Question: Greetings fellow flowstackers!
Here's the db schema (reduced to relevant fields) to help illustrate my conundrum:

- 'items''items''item_options'- 'item''categories'- 'categories''items''item_options'
Categories look like this (notice the parent_id nesting, where Fruit Seeds are inside of Seeds):
'''
id parent_id name active
1 0 Seeds 1
2 1 Vegetable Seeds 1
3 1 Fruit Seeds 0
4 0 Plants 1
5 4 Vegetable Plants 1
6 4 Fruit Plants 1
'''
What I want is a fast list of all active categories (id, parent_id and name), and the count of each category's active items containing active item_options.
The query result would look like this:
'''
id parent_id name item_count
1 0 Seeds 0
2 1 Vegetable Seeds 52
4 0 Plants 0
5 4 Vegetable Plants 103
6 4 Fruit Plants 79
'''
This query works, :
'''
SELECT c.'id', c.'parent_id', c.'name',
(SELECT COUNT(*)
FROM 'item_categories' AS ic
LEFT JOIN 'items' AS i
ON (i.'id' = ic.'item_id')
LEFT JOIN 'item_options' AS io
ON (i.'id' = io.'item_id')
WHERE c.'id' = ic.'category_id'
AND i.'active' = 1
AND io.'active' = 1
) AS 'item_count'
FROM 'categories' AS c
WHERE c.'active' = 1;
'''
This next query to include the top-level categories (where 'parent_id' = 0):
'''
SELECT c.'id', c.'parent_id', c.'name',
COUNT(ic.'item_id') AS 'item_count'
FROM 'categories' AS c
LEFT JOIN 'item_categories' AS ic
ON (c.'id' = ic.'category_id')
LEFT JOIN 'items' AS i
ON (i.'id' = ic.'item_id')
LEFT JOIN 'item_options' AS io
ON (i.'id' = io.'item_id')
WHERE c.'active' = 1
AND i.'active' = 1
AND io.'active' = 1
GROUP BY c.'id';
'''
Anyone see how to speed up the first query, or fix the second one?
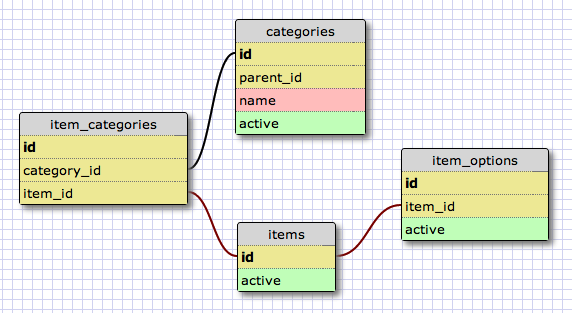
Answer: Oh! This seemed to do it ...
'''
(
SELECT c.'id', c.'parent_id', c.'name',
COUNT(ic.'item_id') AS 'item_count'
FROM 'categories' AS c
LEFT JOIN 'item_categories' AS ic
ON (c.'id' = ic.'category_id')
LEFT JOIN 'items' AS i
ON (i.'id' = ic.'item_id')
LEFT JOIN 'item_options' AS io
ON (i.'id' = io.'item_id')
WHERE c.'active' = 1
AND i.'active' = 1
AND io.'active' = 1
GROUP BY c.'id'
)
UNION
(
SELECT c.'id', c.'parent_id', c.'name', 0
FROM 'categories' AS c
WHERE c.'parent_id' = 0
AND c.'active' = 1
)
ORDER BY 'parent_id', 'NAME';
'''
Anyone see a better way? :D